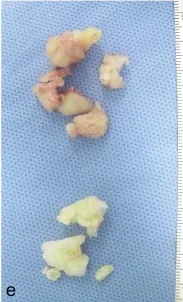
Images of an extra-articular tenosynovial chondromatosis of the index finger in a 65-year-old female (the same patient in Fig. (1)). H&E stained histology sections of cartilaginous cells with chondroid stroma . X100.
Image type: medical_photograph (other_medical_photograph)